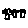
Label: tree